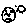
Label: moon